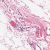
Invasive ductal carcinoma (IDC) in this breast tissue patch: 0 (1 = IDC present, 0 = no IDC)